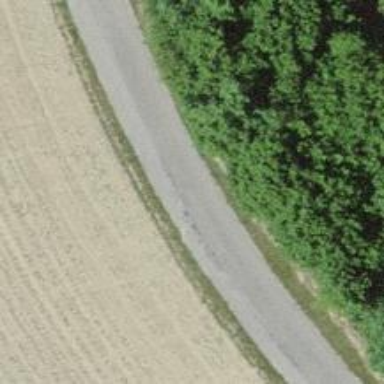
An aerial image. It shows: Unclassified road with paved surface.